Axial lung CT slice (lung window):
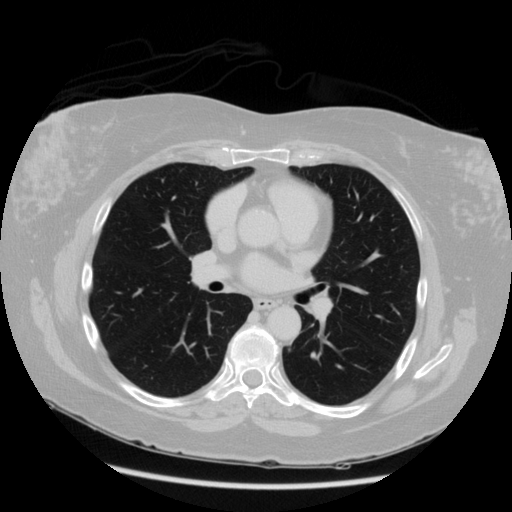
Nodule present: no